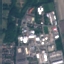
Land use / land cover: Industrial